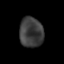
Tissue: lung
Cell type: T cells
Senescence score: 0.1407
Nuclear area (px): 704
Mean DAPI intensity: 60.24